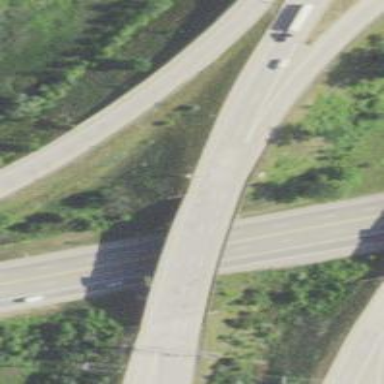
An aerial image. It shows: Bridge over motorway.